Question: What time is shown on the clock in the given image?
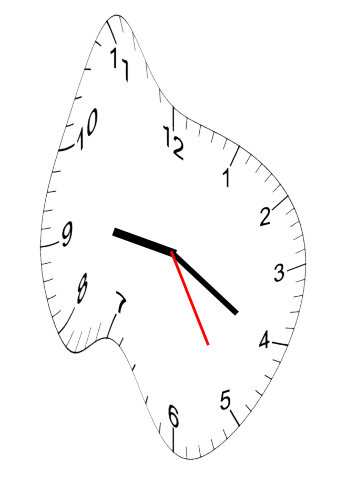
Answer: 09:20:25